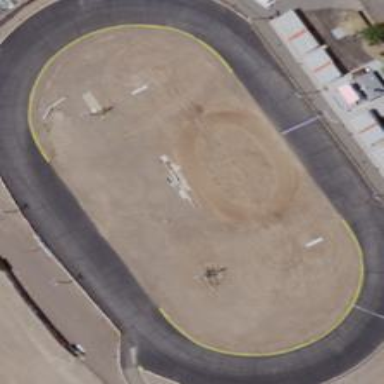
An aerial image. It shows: Motor sport raceway with asphalt surface.